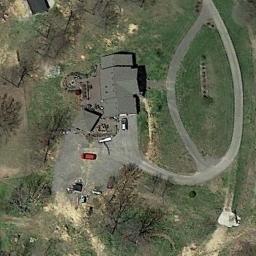
Label: residential